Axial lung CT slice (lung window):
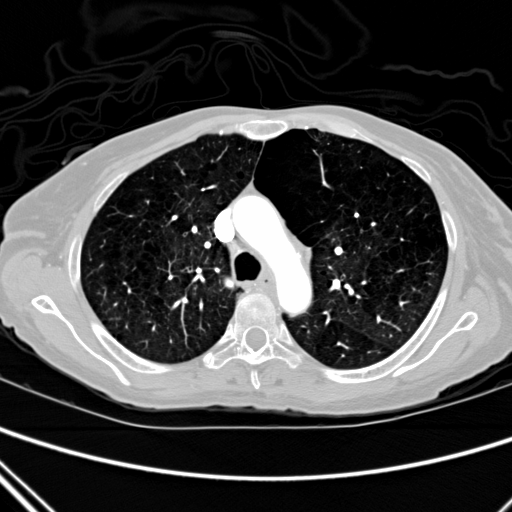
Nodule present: no